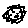
Label: moon